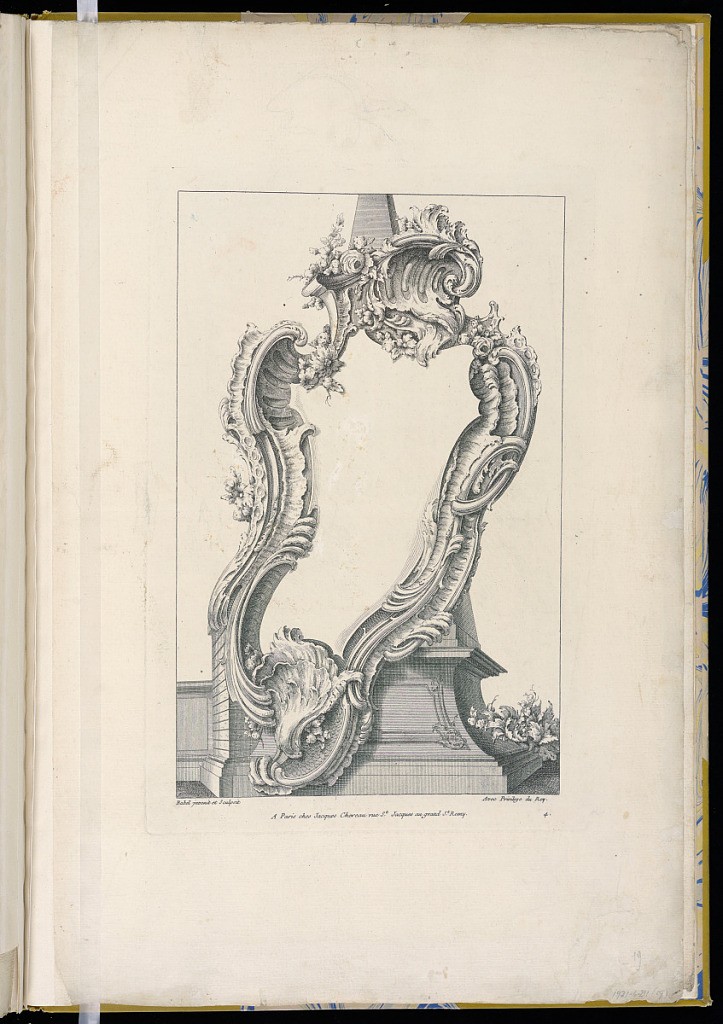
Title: Cartouche in Front of an Obelisk
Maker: Pierre Edme Babel, French, 1720–1775
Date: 1743-1763
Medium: Etching on off-white paper
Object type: Print
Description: Rocaille cartouche in front of an obelisk. The plate is signed and numbered.